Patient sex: M
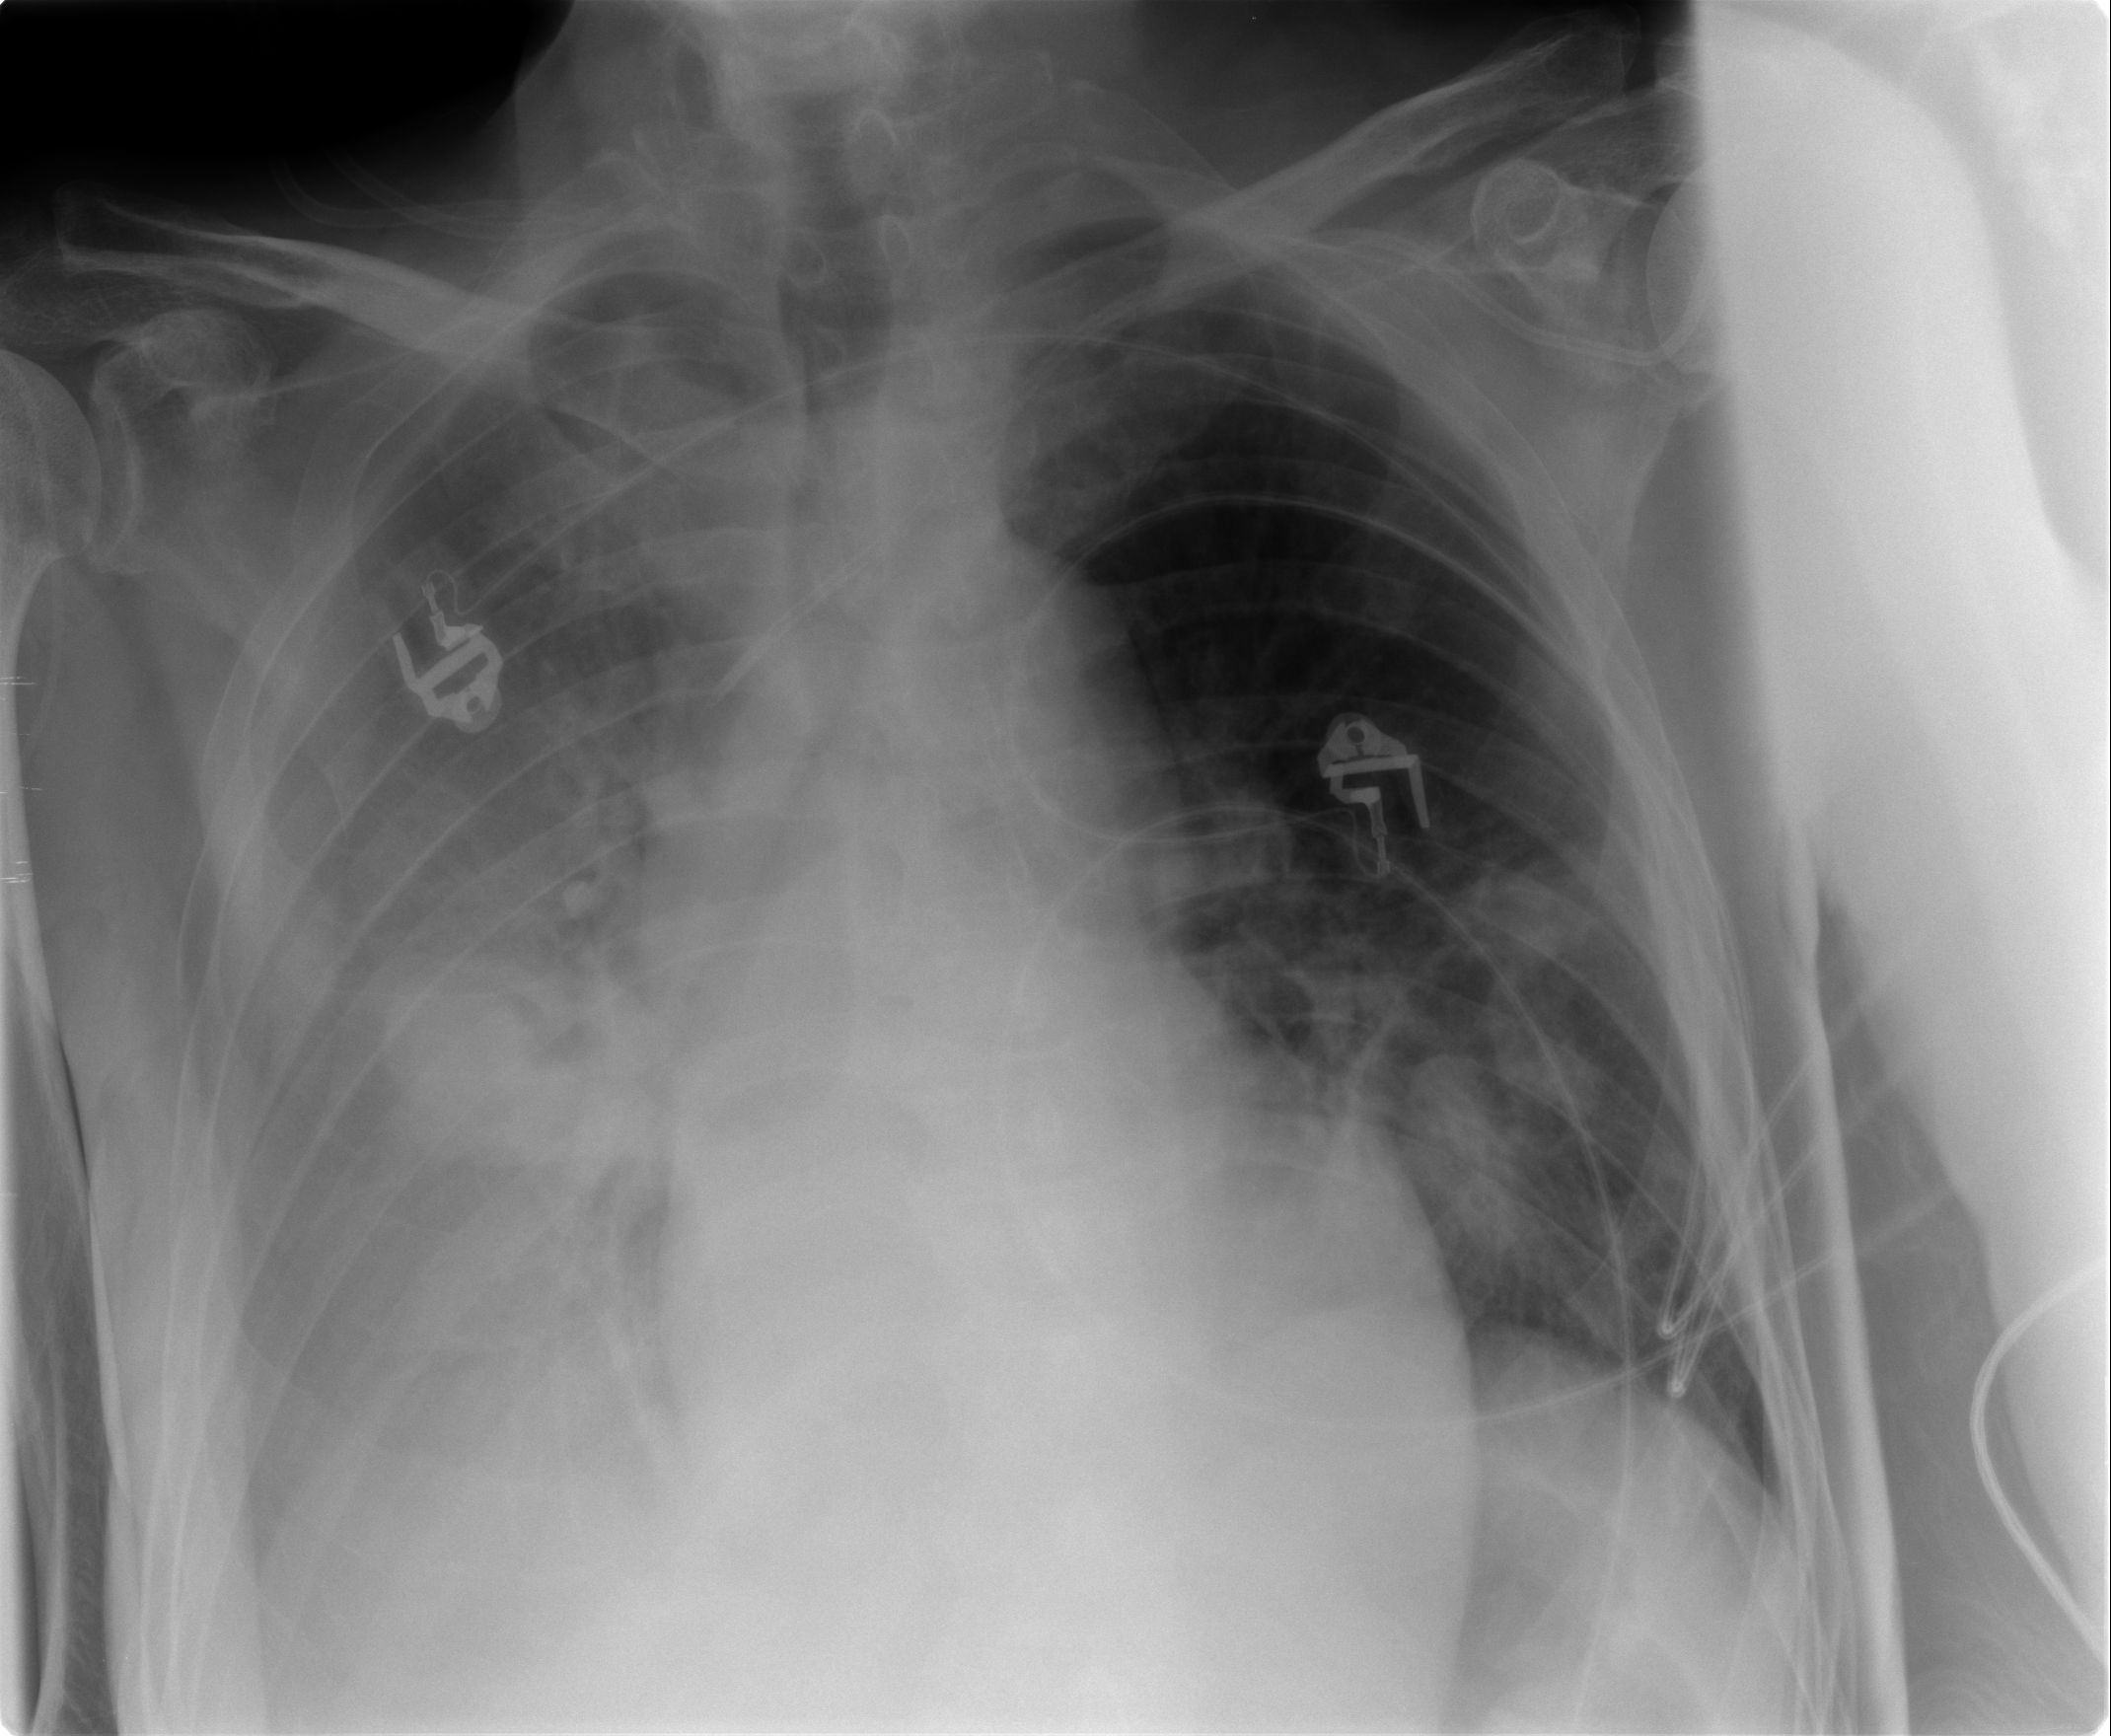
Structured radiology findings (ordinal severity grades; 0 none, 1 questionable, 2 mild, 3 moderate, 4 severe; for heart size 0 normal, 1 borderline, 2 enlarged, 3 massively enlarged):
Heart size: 0
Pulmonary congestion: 1
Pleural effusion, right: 3
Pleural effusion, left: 0
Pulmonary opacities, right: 3
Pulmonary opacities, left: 3
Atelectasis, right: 2
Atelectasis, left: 1